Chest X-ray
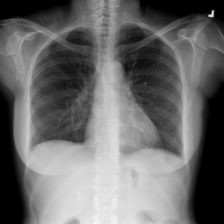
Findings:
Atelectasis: negative
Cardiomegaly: negative
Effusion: negative
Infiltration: negative
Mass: negative
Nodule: negative
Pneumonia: negative
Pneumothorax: negative
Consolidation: negative
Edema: negative
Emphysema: negative
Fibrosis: negative
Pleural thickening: negative
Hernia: negative